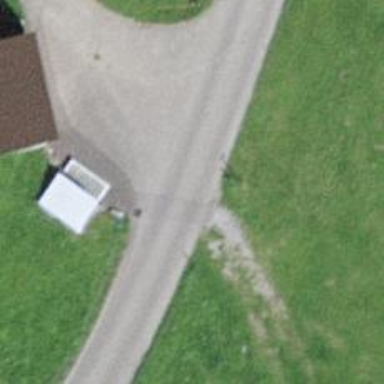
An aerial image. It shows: Unclassified road with asphalt surface.